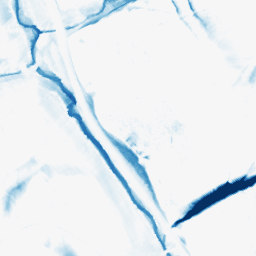
Category: morphological
Decomposition family: morphological_diamond
Decomposition parameters: operation: closing
radius: 15
Upsampling method: quartic
Upsampling parameters: scale: 8
Upsampling scale: 8